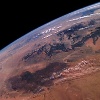
Label: land